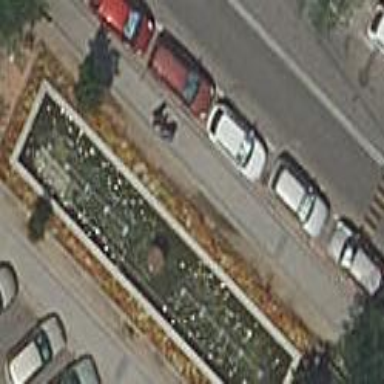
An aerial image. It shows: Beautiful fountain.